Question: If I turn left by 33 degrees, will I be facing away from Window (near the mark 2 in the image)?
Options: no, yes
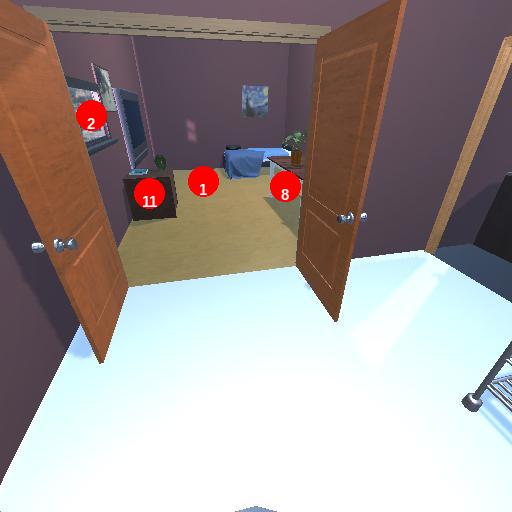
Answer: no